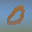
Label: 0